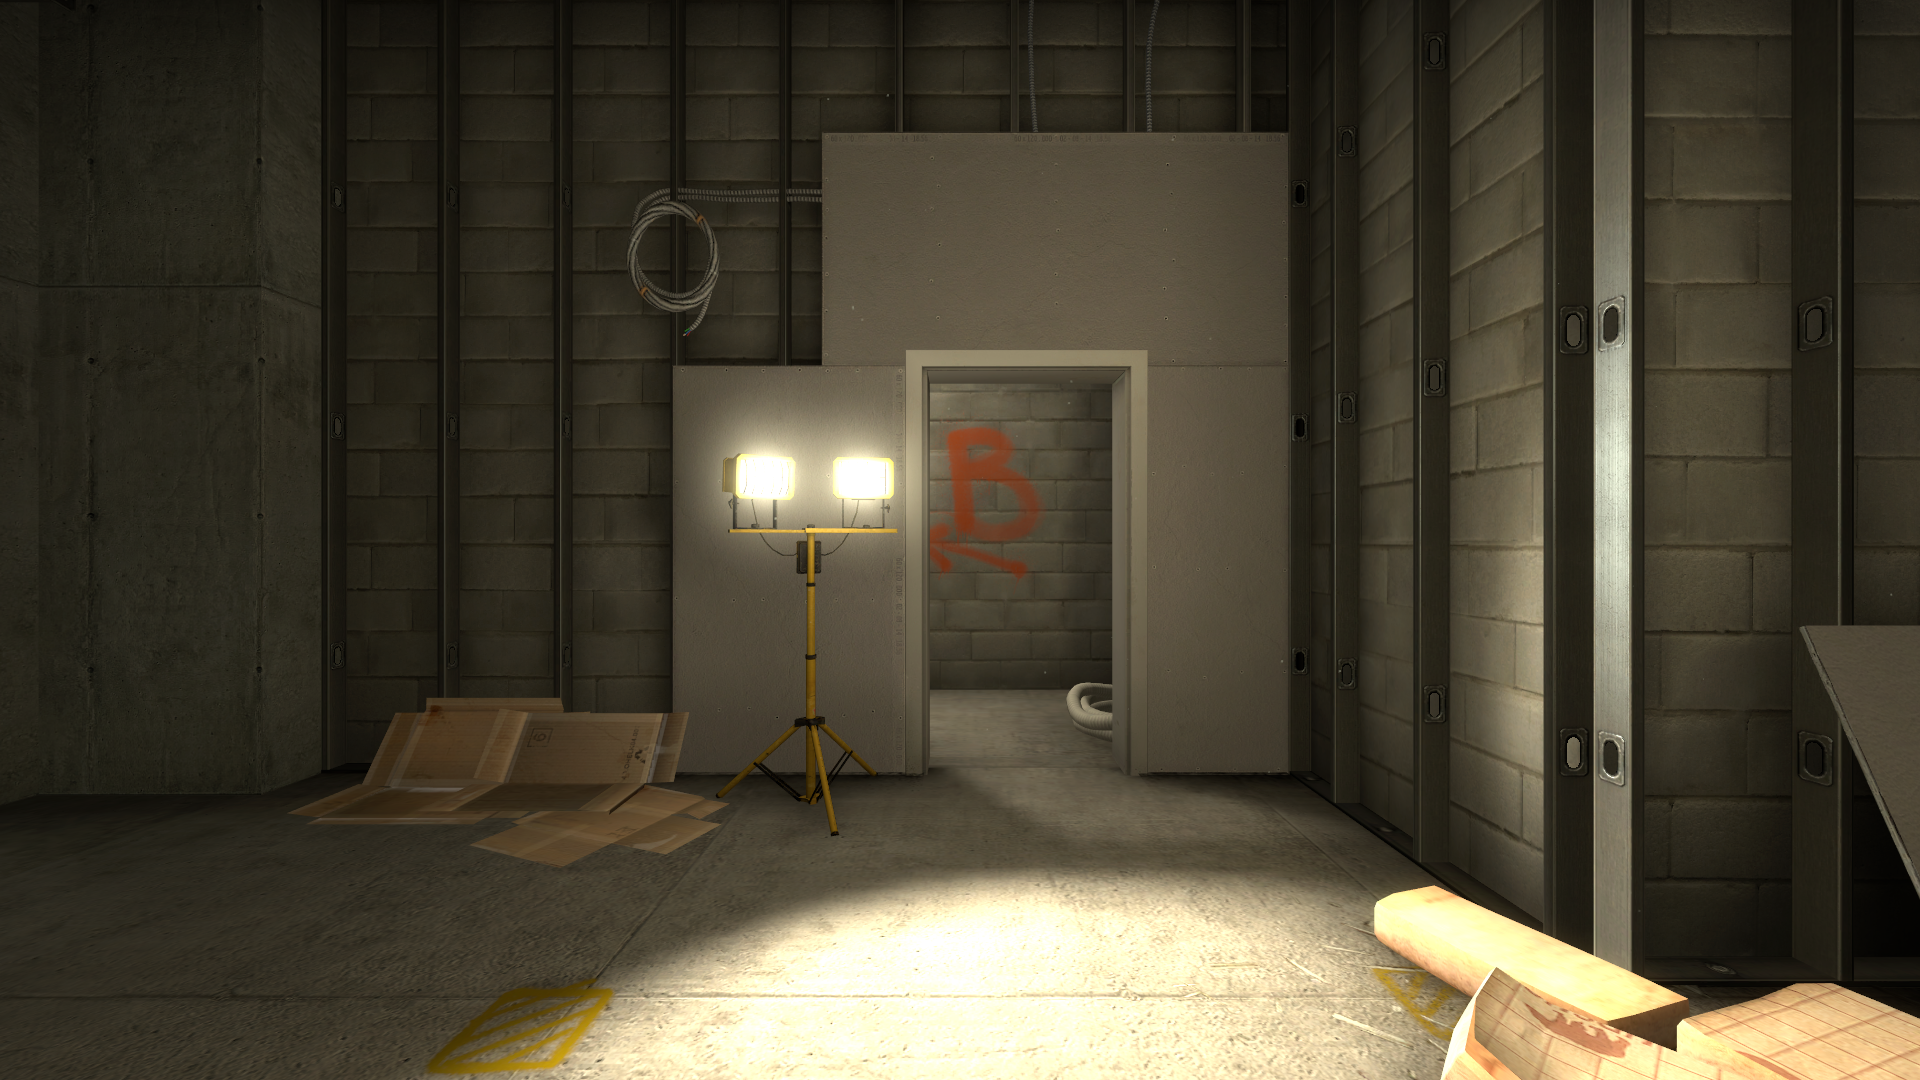
Map: de_vertigo